Field crop: maize
Growth stage: 2
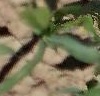
Species: maize